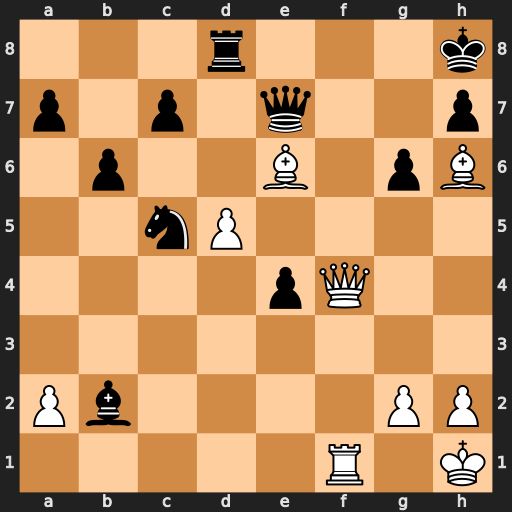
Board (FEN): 3r3k/p1p1q2p/1p2B1pB/2nP4/4pQ2/8/Pb4PP/5R1K
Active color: w
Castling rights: -
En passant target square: -
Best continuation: Bg5 Nxe6 dxe6 Qxe6 Bxd8